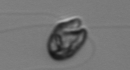
Label: flagellate_morphotype1